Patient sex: F
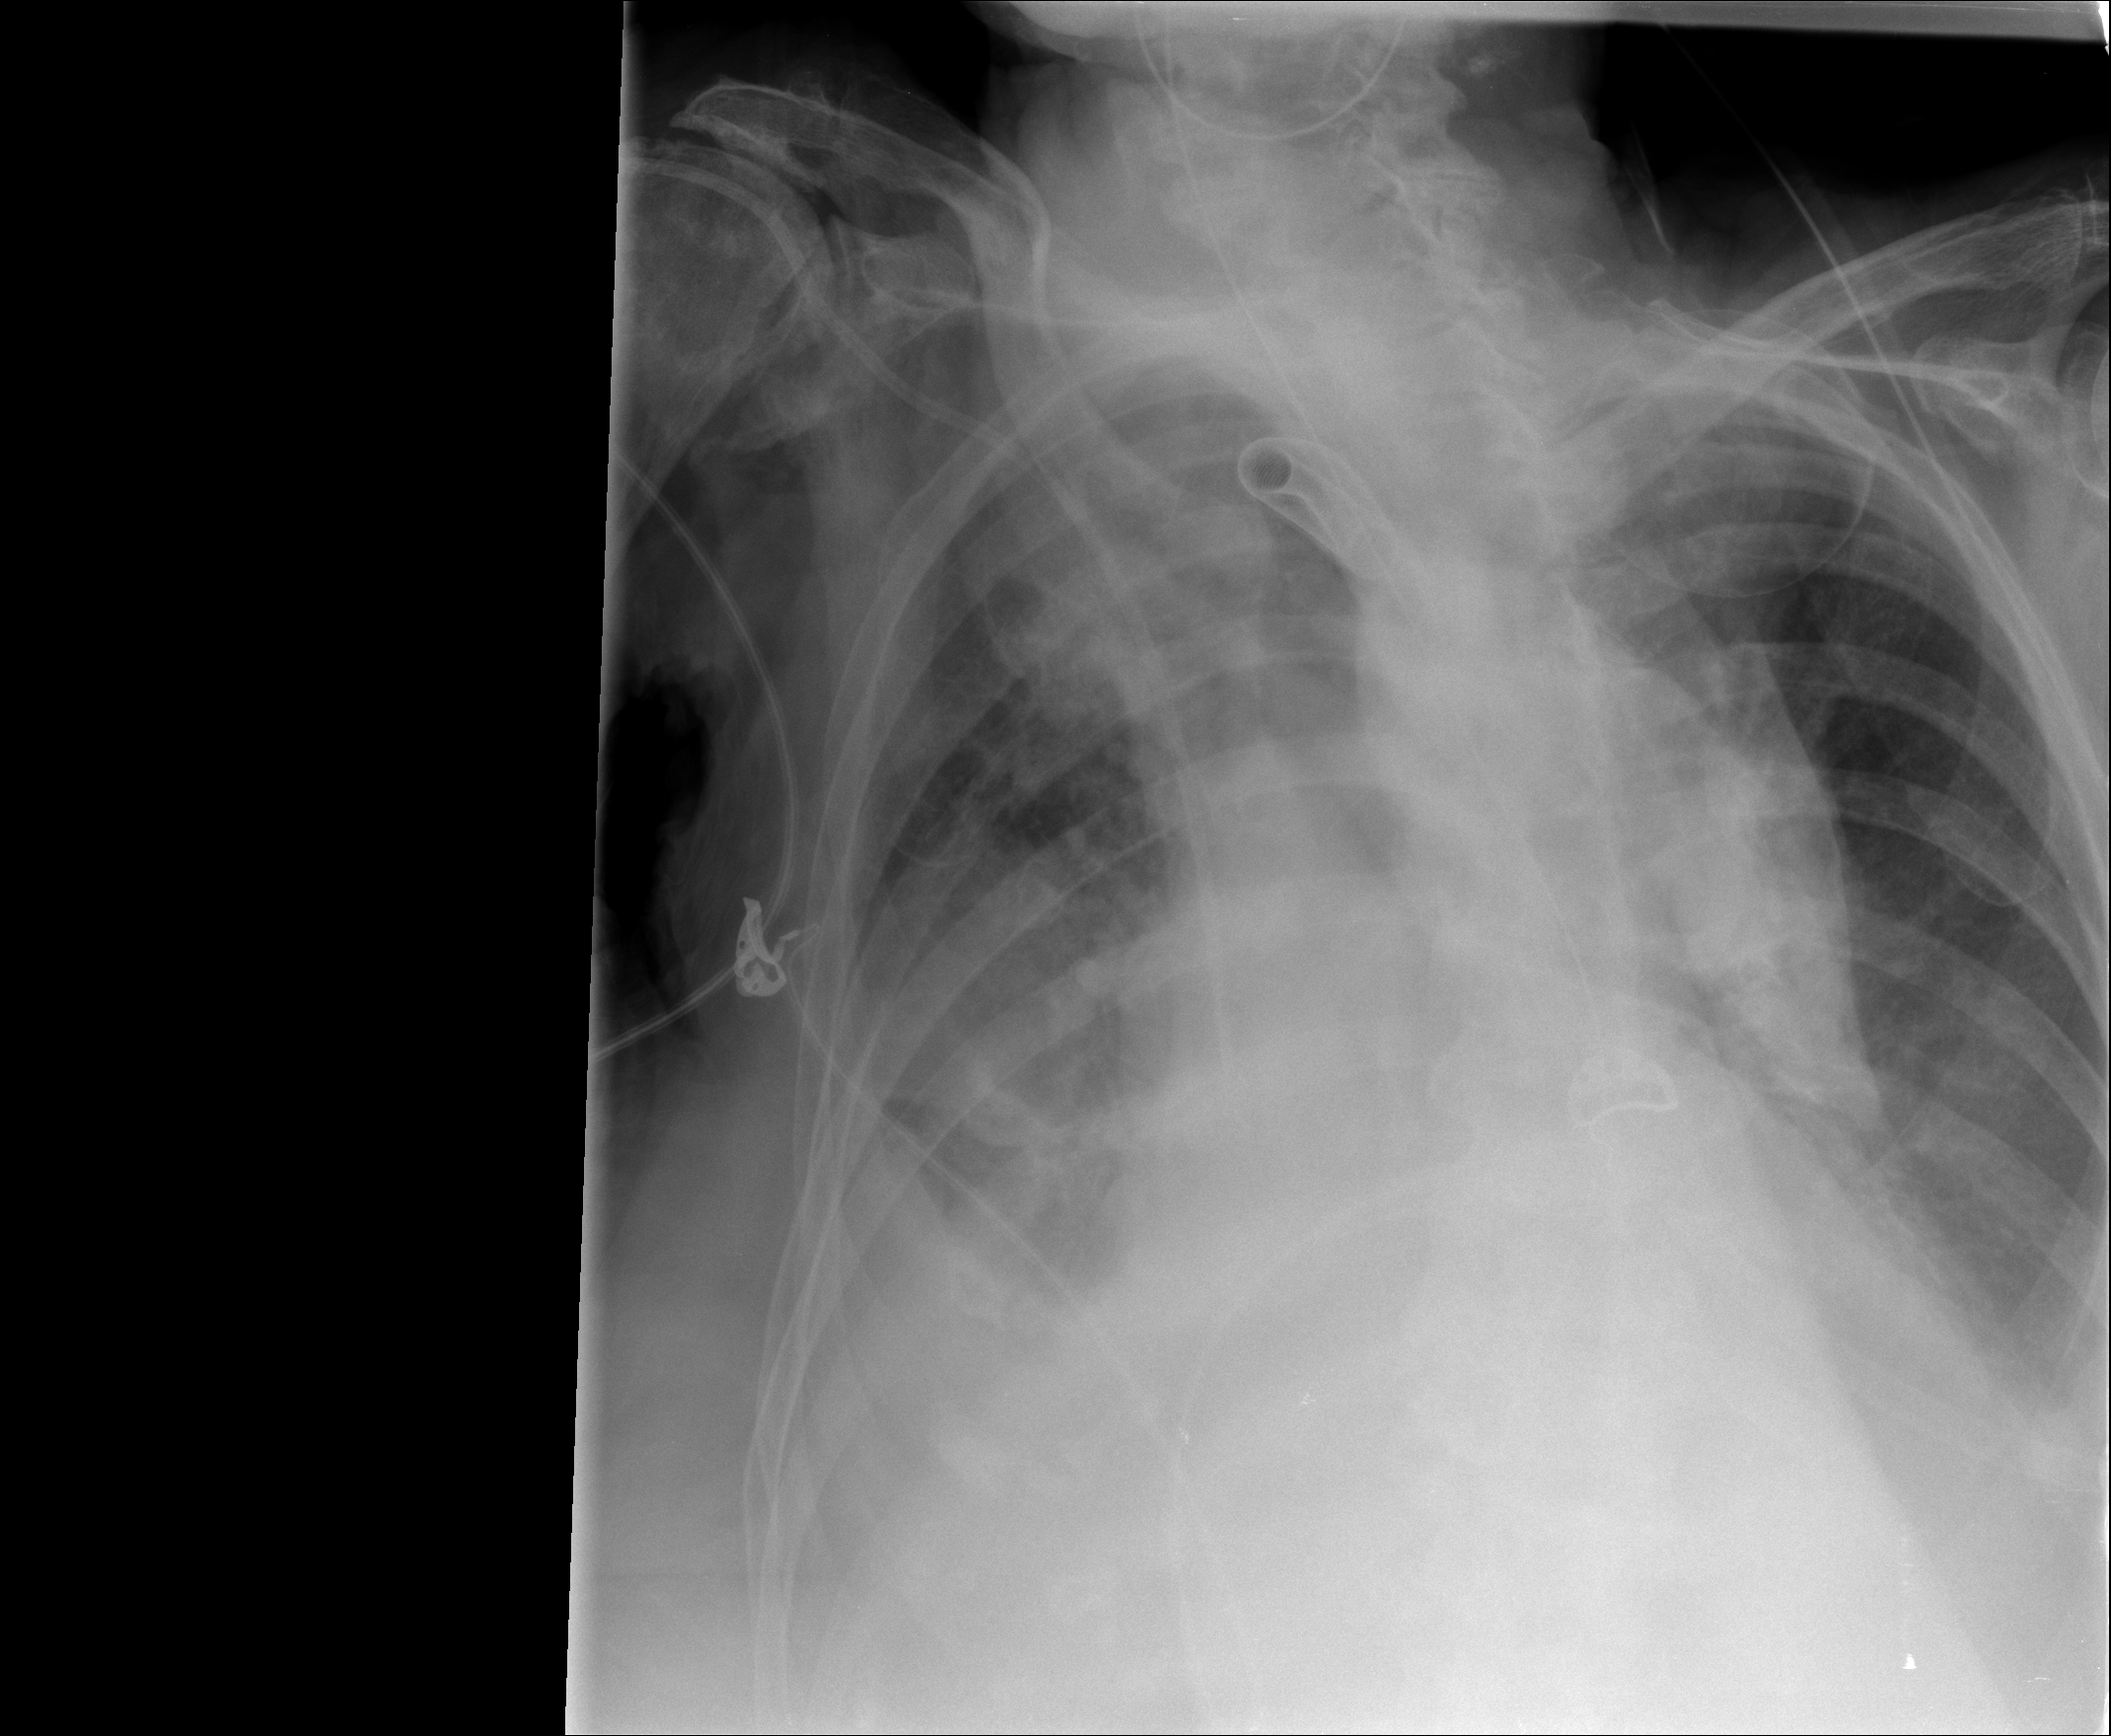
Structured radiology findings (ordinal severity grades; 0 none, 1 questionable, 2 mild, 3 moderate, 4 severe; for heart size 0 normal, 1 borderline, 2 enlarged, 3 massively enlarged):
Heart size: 2
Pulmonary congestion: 2
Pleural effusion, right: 2
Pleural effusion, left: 2
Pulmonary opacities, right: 2
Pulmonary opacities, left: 0
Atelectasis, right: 2
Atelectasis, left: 2